Aerial crown-view tile of a tropical tree (Barro Colorado Island, Panama), acquired 20250124:
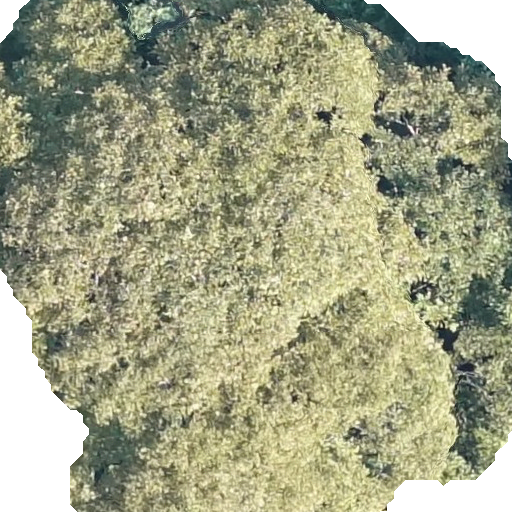
Species: Dipteryx oleifera
GBIF accepted scientific name: Dipteryx oleifera
Crown area: 394.401 m²